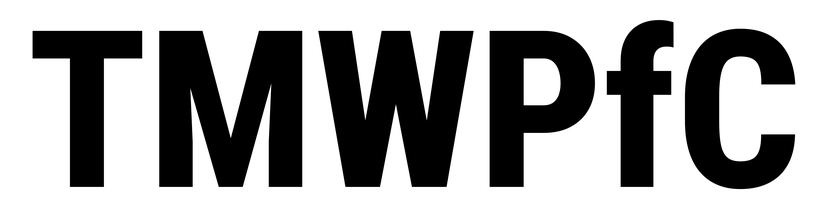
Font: Roboto_Condensed_ExtraBold